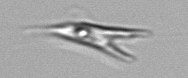
Label: Chrysochromulina_lanceolata